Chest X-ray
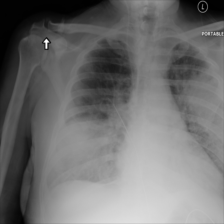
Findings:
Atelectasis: negative
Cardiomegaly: negative
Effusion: negative
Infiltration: positive
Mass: negative
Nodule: negative
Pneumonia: negative
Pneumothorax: negative
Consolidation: negative
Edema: negative
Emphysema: negative
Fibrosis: negative
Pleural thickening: negative
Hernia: negative